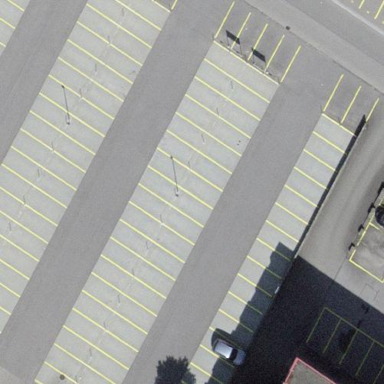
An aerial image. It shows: Parking area.